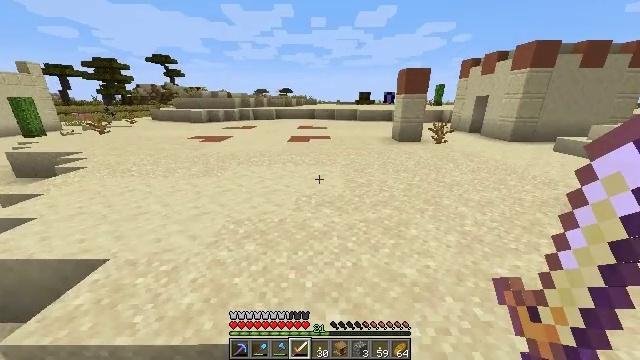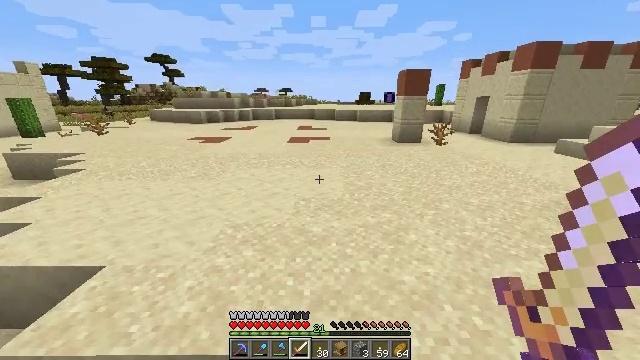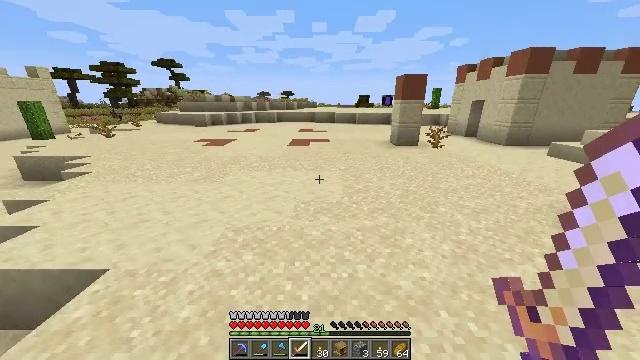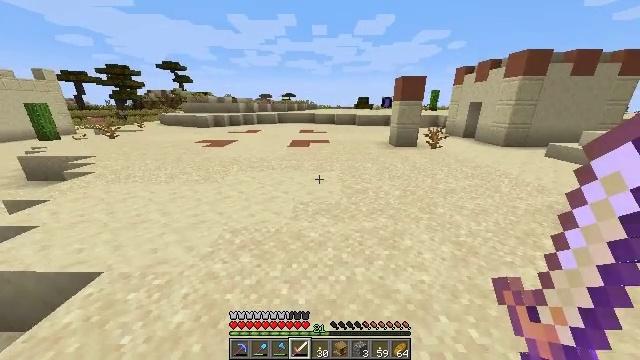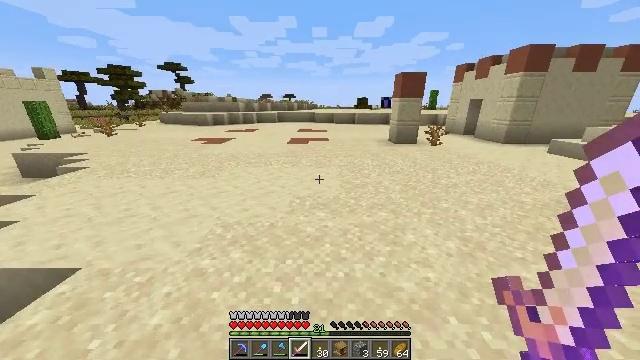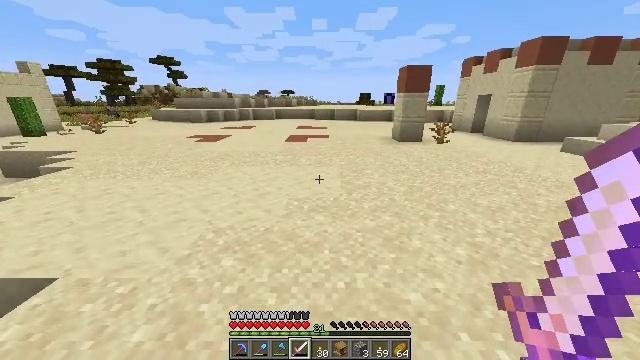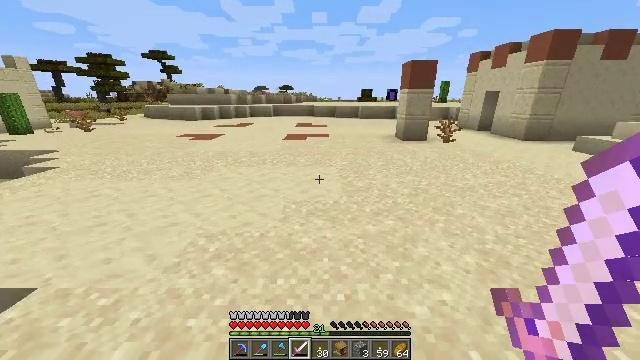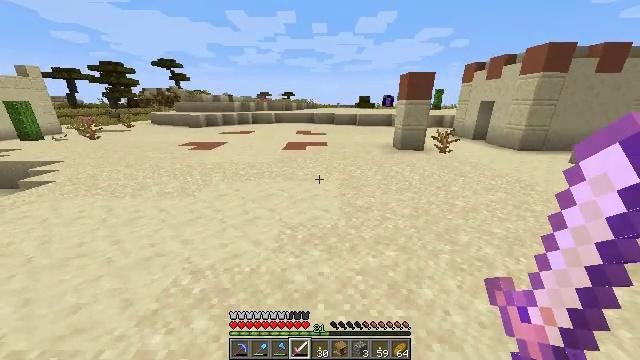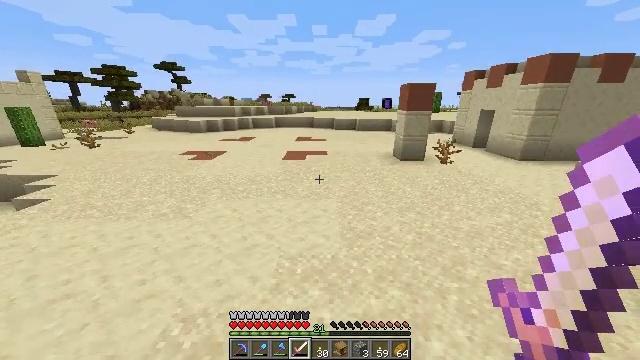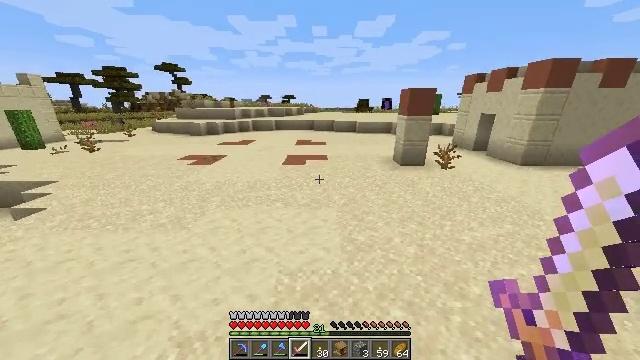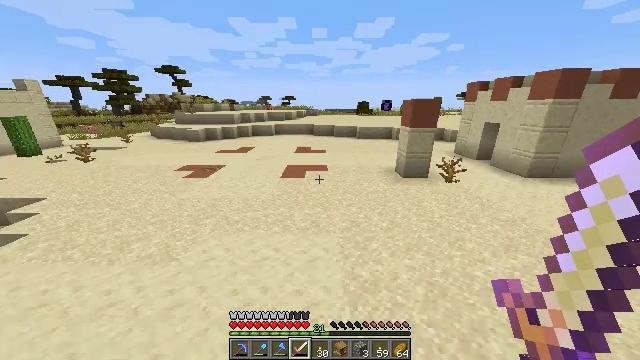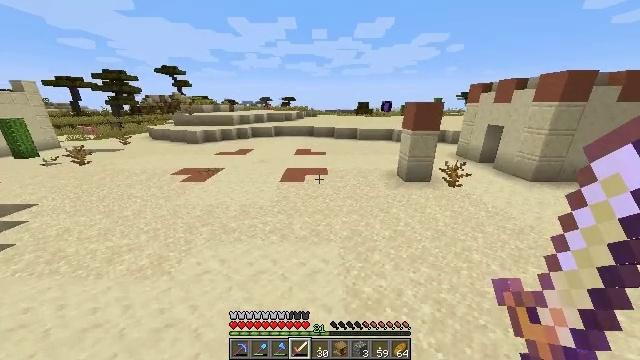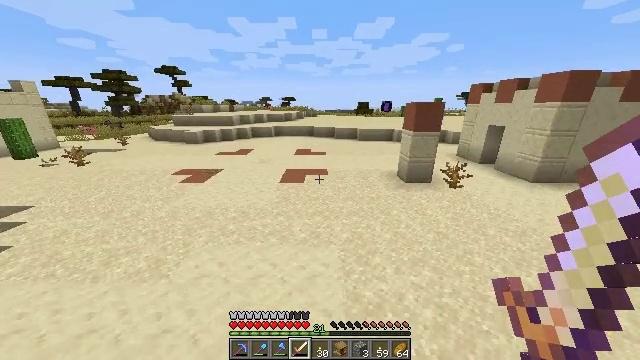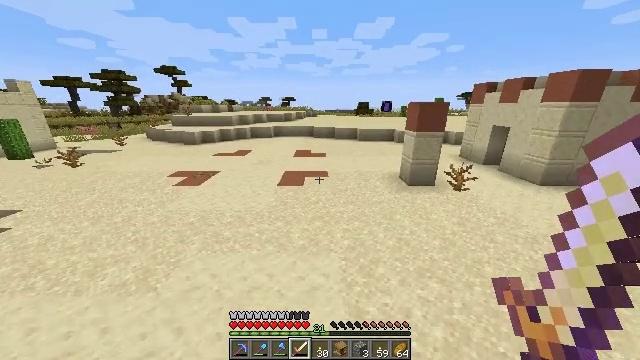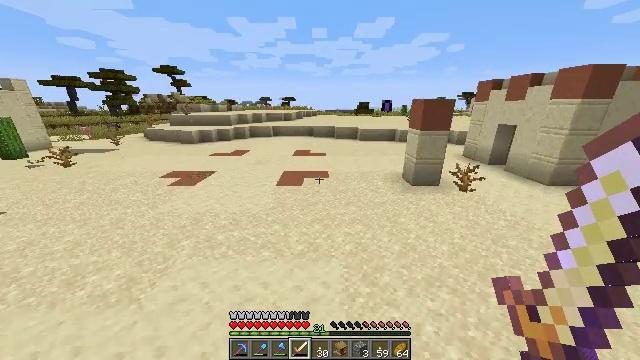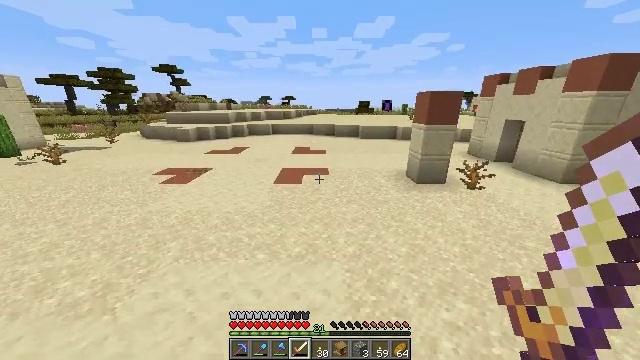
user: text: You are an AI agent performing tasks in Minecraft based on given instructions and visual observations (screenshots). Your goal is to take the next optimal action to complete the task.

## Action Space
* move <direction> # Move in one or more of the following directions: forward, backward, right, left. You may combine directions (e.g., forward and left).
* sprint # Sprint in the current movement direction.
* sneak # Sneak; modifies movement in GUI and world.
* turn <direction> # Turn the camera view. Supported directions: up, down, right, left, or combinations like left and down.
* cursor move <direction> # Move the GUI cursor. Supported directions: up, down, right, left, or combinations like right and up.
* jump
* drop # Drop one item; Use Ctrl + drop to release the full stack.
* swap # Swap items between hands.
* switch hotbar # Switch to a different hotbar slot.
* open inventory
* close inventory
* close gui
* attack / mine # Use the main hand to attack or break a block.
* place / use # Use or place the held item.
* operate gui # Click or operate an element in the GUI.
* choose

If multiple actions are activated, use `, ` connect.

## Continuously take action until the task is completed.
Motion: motion action
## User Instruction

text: Break the acacia fence to collect it.
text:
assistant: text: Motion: move forward, sprint, jump
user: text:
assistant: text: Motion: move forward, sprint, jump
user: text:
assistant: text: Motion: move forward, sprint, jump
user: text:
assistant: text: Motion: move forward, sprint, jump
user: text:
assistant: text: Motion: move forward, sprint, jump
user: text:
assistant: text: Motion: move forward, sprint, jump
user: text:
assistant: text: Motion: move forward, sprint, jump
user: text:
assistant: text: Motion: move forward, sprint, jump
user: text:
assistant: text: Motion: move forward, sprint, jump
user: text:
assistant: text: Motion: move forward, sprint, jump
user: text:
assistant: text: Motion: move forward, sprint, jump
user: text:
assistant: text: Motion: move forward, sprint, jump
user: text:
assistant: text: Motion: move forward, sprint, jump
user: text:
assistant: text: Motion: move forward, sprint, jump
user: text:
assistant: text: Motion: move forward, sprint, jump
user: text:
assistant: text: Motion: move forward, sprint, jump
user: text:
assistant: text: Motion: move forward, sprint, jump
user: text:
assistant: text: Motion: move forward, sprint, jump
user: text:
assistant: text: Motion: move forward, sprint, jump
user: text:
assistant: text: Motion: move forward, sprint, jump
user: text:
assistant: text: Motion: move forward, sprint, jump
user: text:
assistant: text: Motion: move forward, sprint, jump
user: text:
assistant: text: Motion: move forward, sprint, jump
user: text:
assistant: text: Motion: move forward, sprint, jump
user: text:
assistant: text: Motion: move forward, sprint, jump
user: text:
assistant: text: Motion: move forward, sprint, jump
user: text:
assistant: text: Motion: move forward, sprint, turn left, jump
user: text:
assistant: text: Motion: move forward, sprint, turn left and down, jump
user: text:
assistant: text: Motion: move forward, sprint, turn left and down, jump
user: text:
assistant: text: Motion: move forward, sprint, turn left, jump